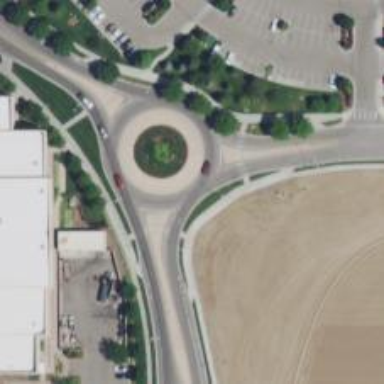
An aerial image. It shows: Tertiary road with asphalt surface leading to roundabout junction.